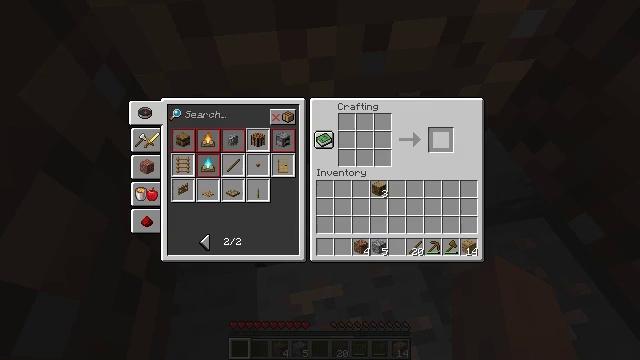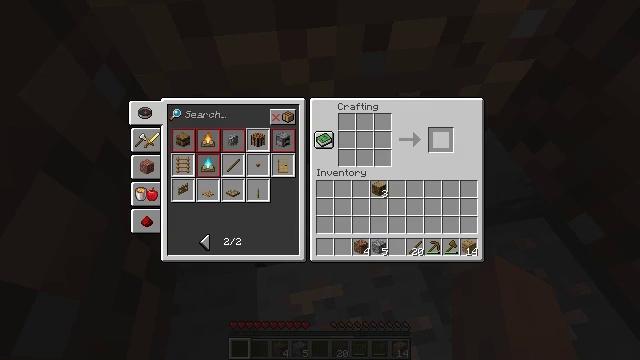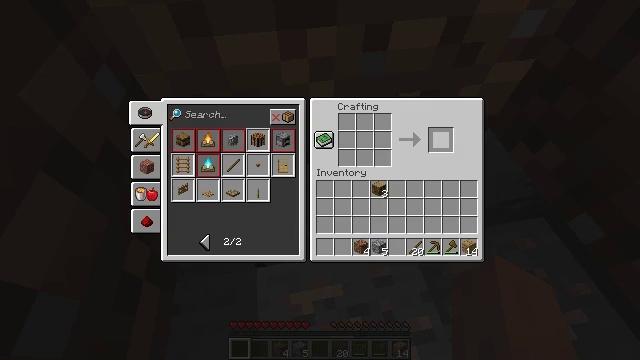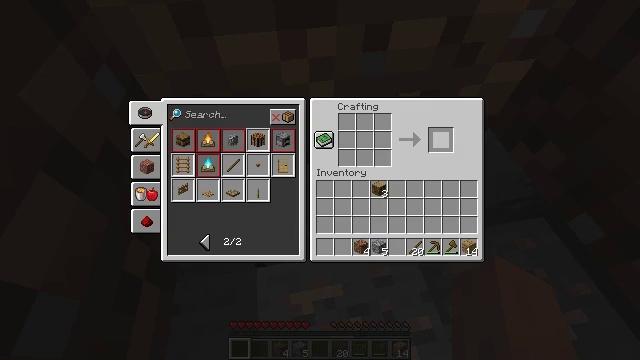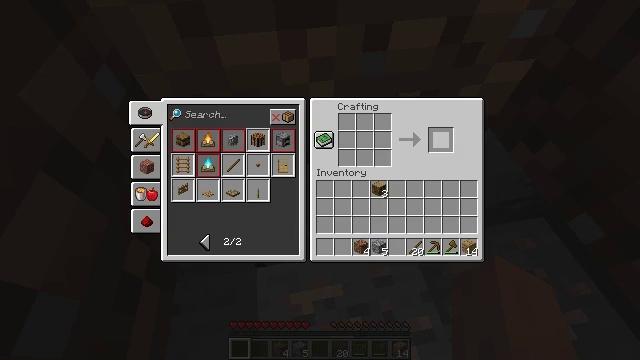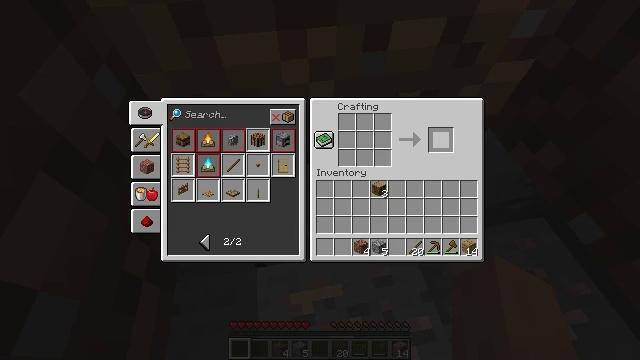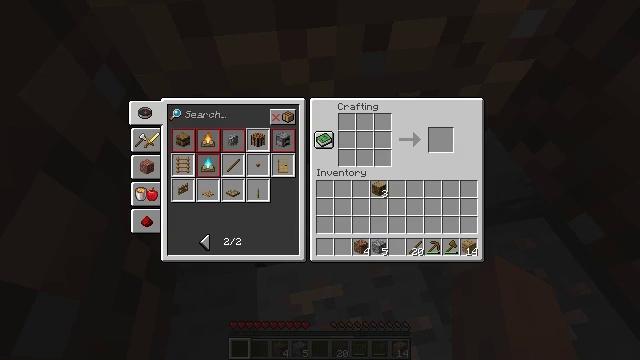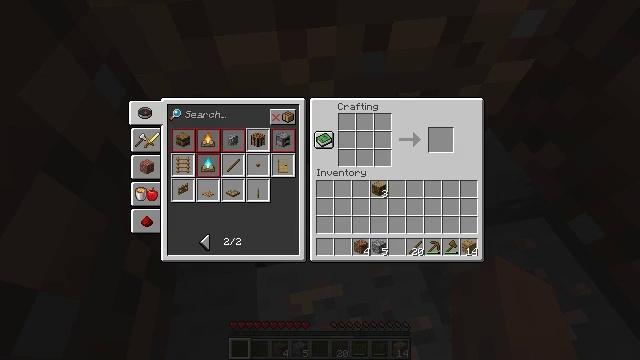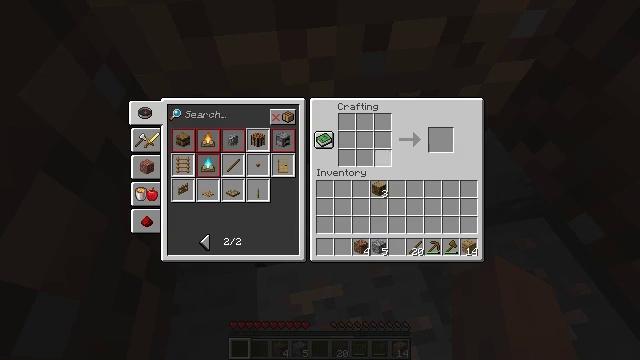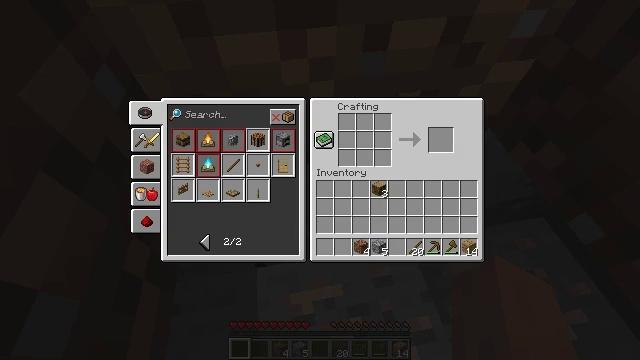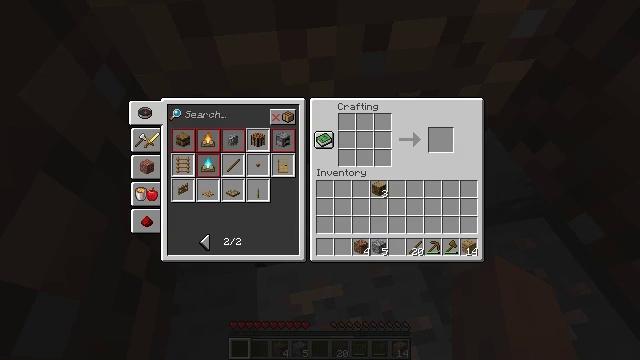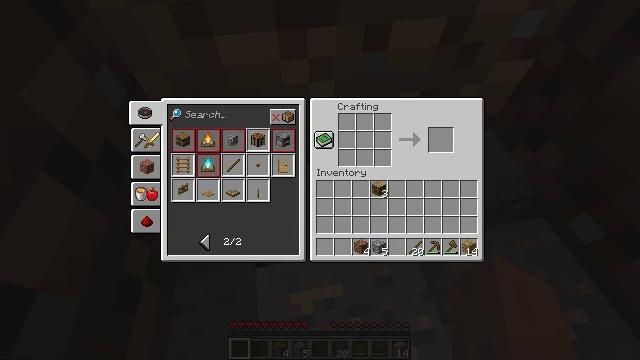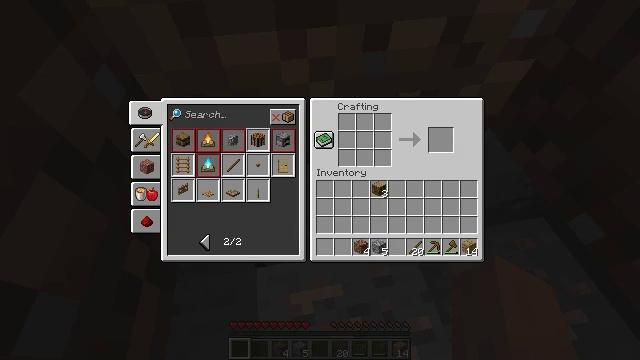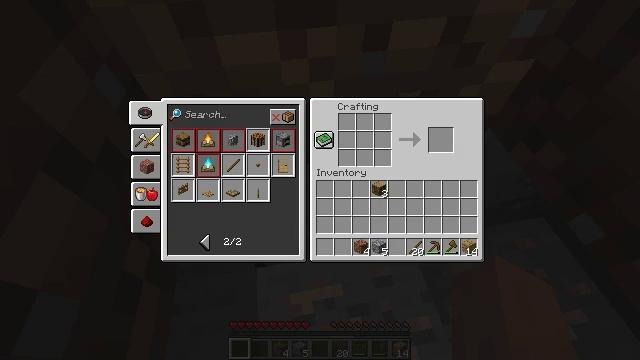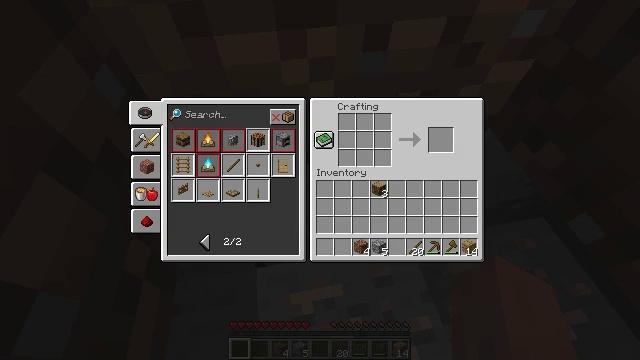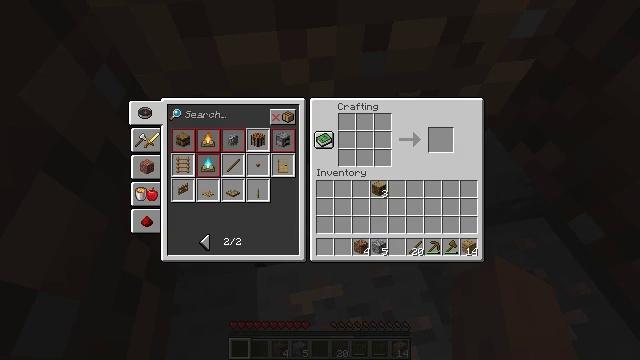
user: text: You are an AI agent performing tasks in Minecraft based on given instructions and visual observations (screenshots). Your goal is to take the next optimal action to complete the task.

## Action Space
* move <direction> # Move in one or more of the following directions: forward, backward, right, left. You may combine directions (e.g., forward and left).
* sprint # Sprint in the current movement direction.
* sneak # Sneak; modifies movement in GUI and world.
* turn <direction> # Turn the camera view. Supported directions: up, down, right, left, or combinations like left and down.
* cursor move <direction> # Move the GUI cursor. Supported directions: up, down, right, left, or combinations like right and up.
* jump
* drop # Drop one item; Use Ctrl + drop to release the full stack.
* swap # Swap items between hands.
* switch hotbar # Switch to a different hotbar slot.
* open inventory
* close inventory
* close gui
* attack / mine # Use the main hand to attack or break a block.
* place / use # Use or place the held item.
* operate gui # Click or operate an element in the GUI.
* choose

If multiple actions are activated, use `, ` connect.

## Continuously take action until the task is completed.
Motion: motion action
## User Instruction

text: Interact with the crafting table to create a stone pickaxe.
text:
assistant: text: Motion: open gui
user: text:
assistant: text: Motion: no_op
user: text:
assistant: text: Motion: no_op
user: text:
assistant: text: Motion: no_op
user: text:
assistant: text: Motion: no_op
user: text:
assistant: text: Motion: cursor move left and down
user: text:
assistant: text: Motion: cursor move left and down
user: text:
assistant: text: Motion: cursor move left
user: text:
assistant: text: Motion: cursor move left
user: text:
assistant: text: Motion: cursor move left
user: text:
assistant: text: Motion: cursor move left
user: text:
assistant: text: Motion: cursor move left and down
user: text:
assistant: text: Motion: cursor move left and down
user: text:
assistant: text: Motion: cursor move right
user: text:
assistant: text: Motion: no_op
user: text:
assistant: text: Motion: no_op
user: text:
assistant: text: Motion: no_op
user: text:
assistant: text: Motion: no_op
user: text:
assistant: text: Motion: no_op
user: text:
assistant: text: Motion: no_op
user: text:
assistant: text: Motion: no_op
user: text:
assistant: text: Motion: no_op
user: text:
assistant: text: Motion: no_op
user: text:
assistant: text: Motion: no_op
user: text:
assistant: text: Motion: no_op
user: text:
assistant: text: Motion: no_op
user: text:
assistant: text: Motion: no_op
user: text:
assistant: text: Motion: no_op
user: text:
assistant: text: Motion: no_op
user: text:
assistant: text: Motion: no_op